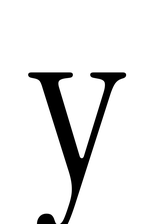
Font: InstrumentSerif-Regular